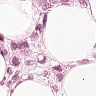
Metastatic tissue present: yes